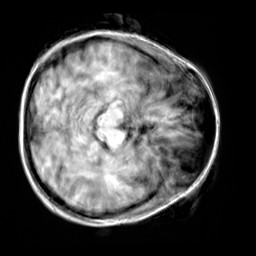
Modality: T1w
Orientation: axial
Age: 22
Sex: female
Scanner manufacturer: siemens
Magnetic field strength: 3 T
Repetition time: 2.3 s
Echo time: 0.00303 s